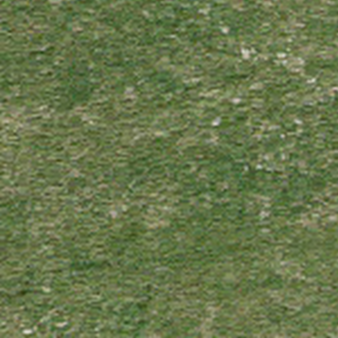
Label: other